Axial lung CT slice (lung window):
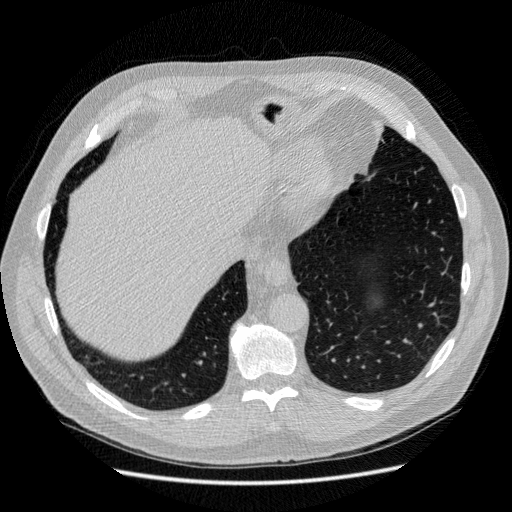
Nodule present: no